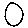
Label: circle